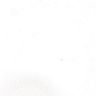
Metastatic tissue present: no